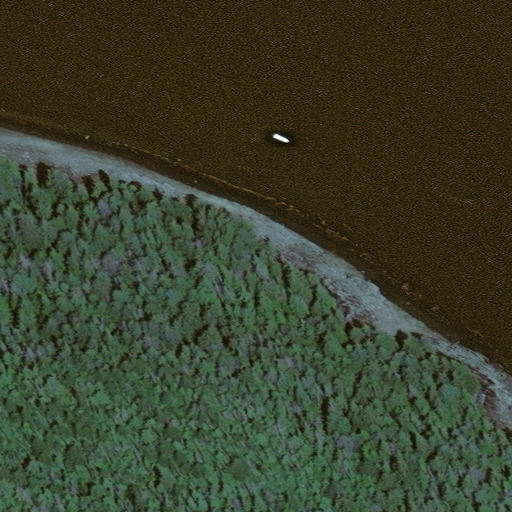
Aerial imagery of cape in Alaska named Beacon Point containing only unknown